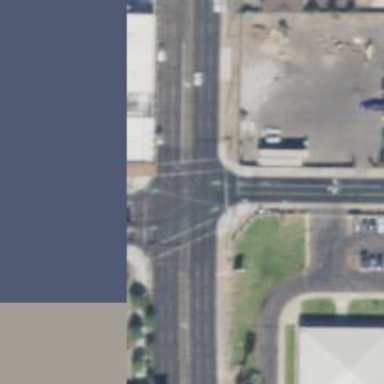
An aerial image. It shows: Solid stop line on the road marking.